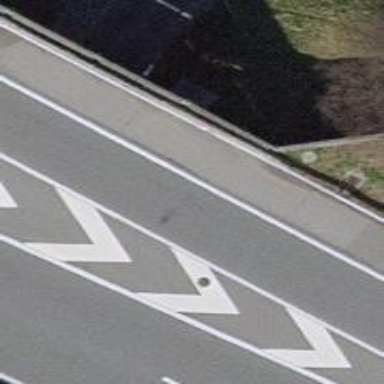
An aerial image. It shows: Motorway link.